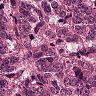
Metastatic tissue present: yes